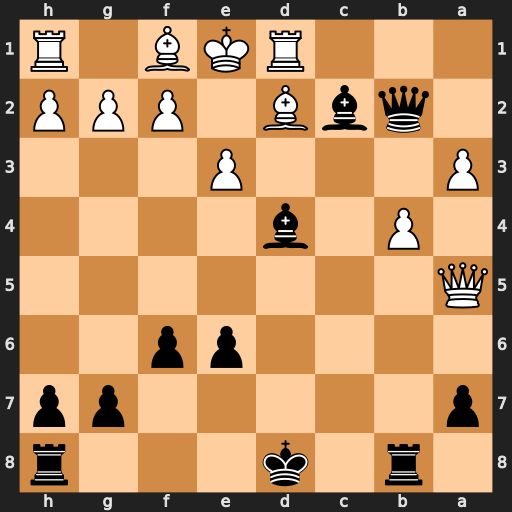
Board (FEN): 1r1k3r/p5pp/4pp2/Q7/1P1b4/P3P3/1qbB1PPP/3RKB1R
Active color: b
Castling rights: K
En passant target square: -
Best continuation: Bb6 Bc1+ Bxd1 Bxb2 Bxa5